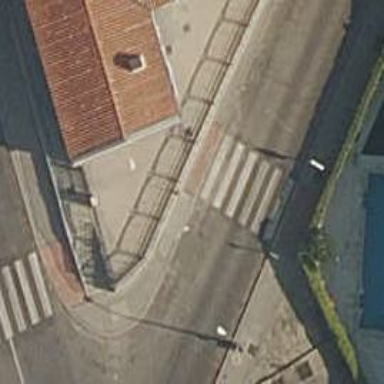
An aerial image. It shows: Uncontrolled crossing on the road.